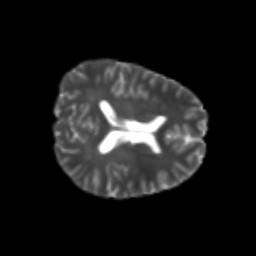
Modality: T2w
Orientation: axial
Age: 24
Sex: male
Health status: healthy
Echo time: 0.074 s